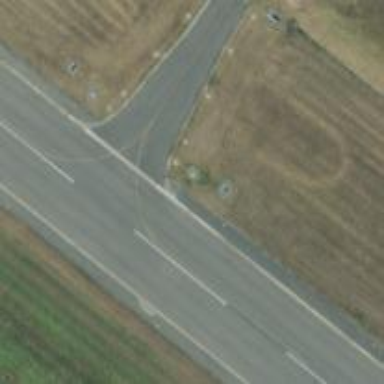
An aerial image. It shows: Asphalt runway at the airport.